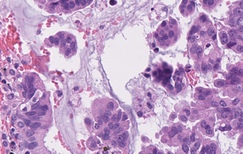
Tumor epithelial tissue: yes
Tumor-associated stroma tissue: no
Normal tissue: no